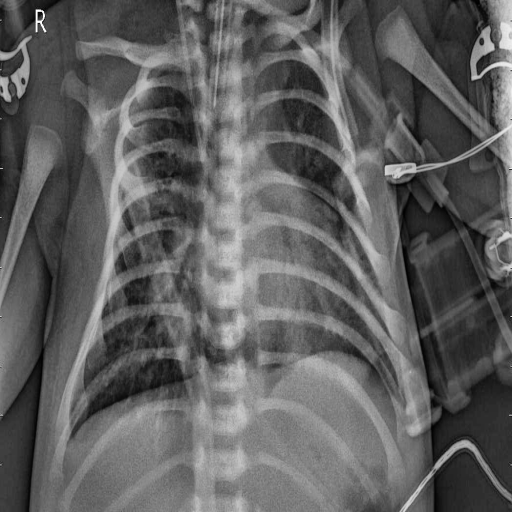
Finding: PNEUMONIA